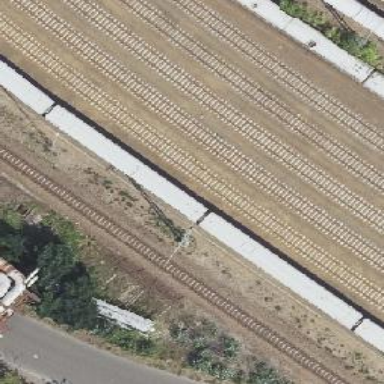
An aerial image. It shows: Railway yard.